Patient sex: M
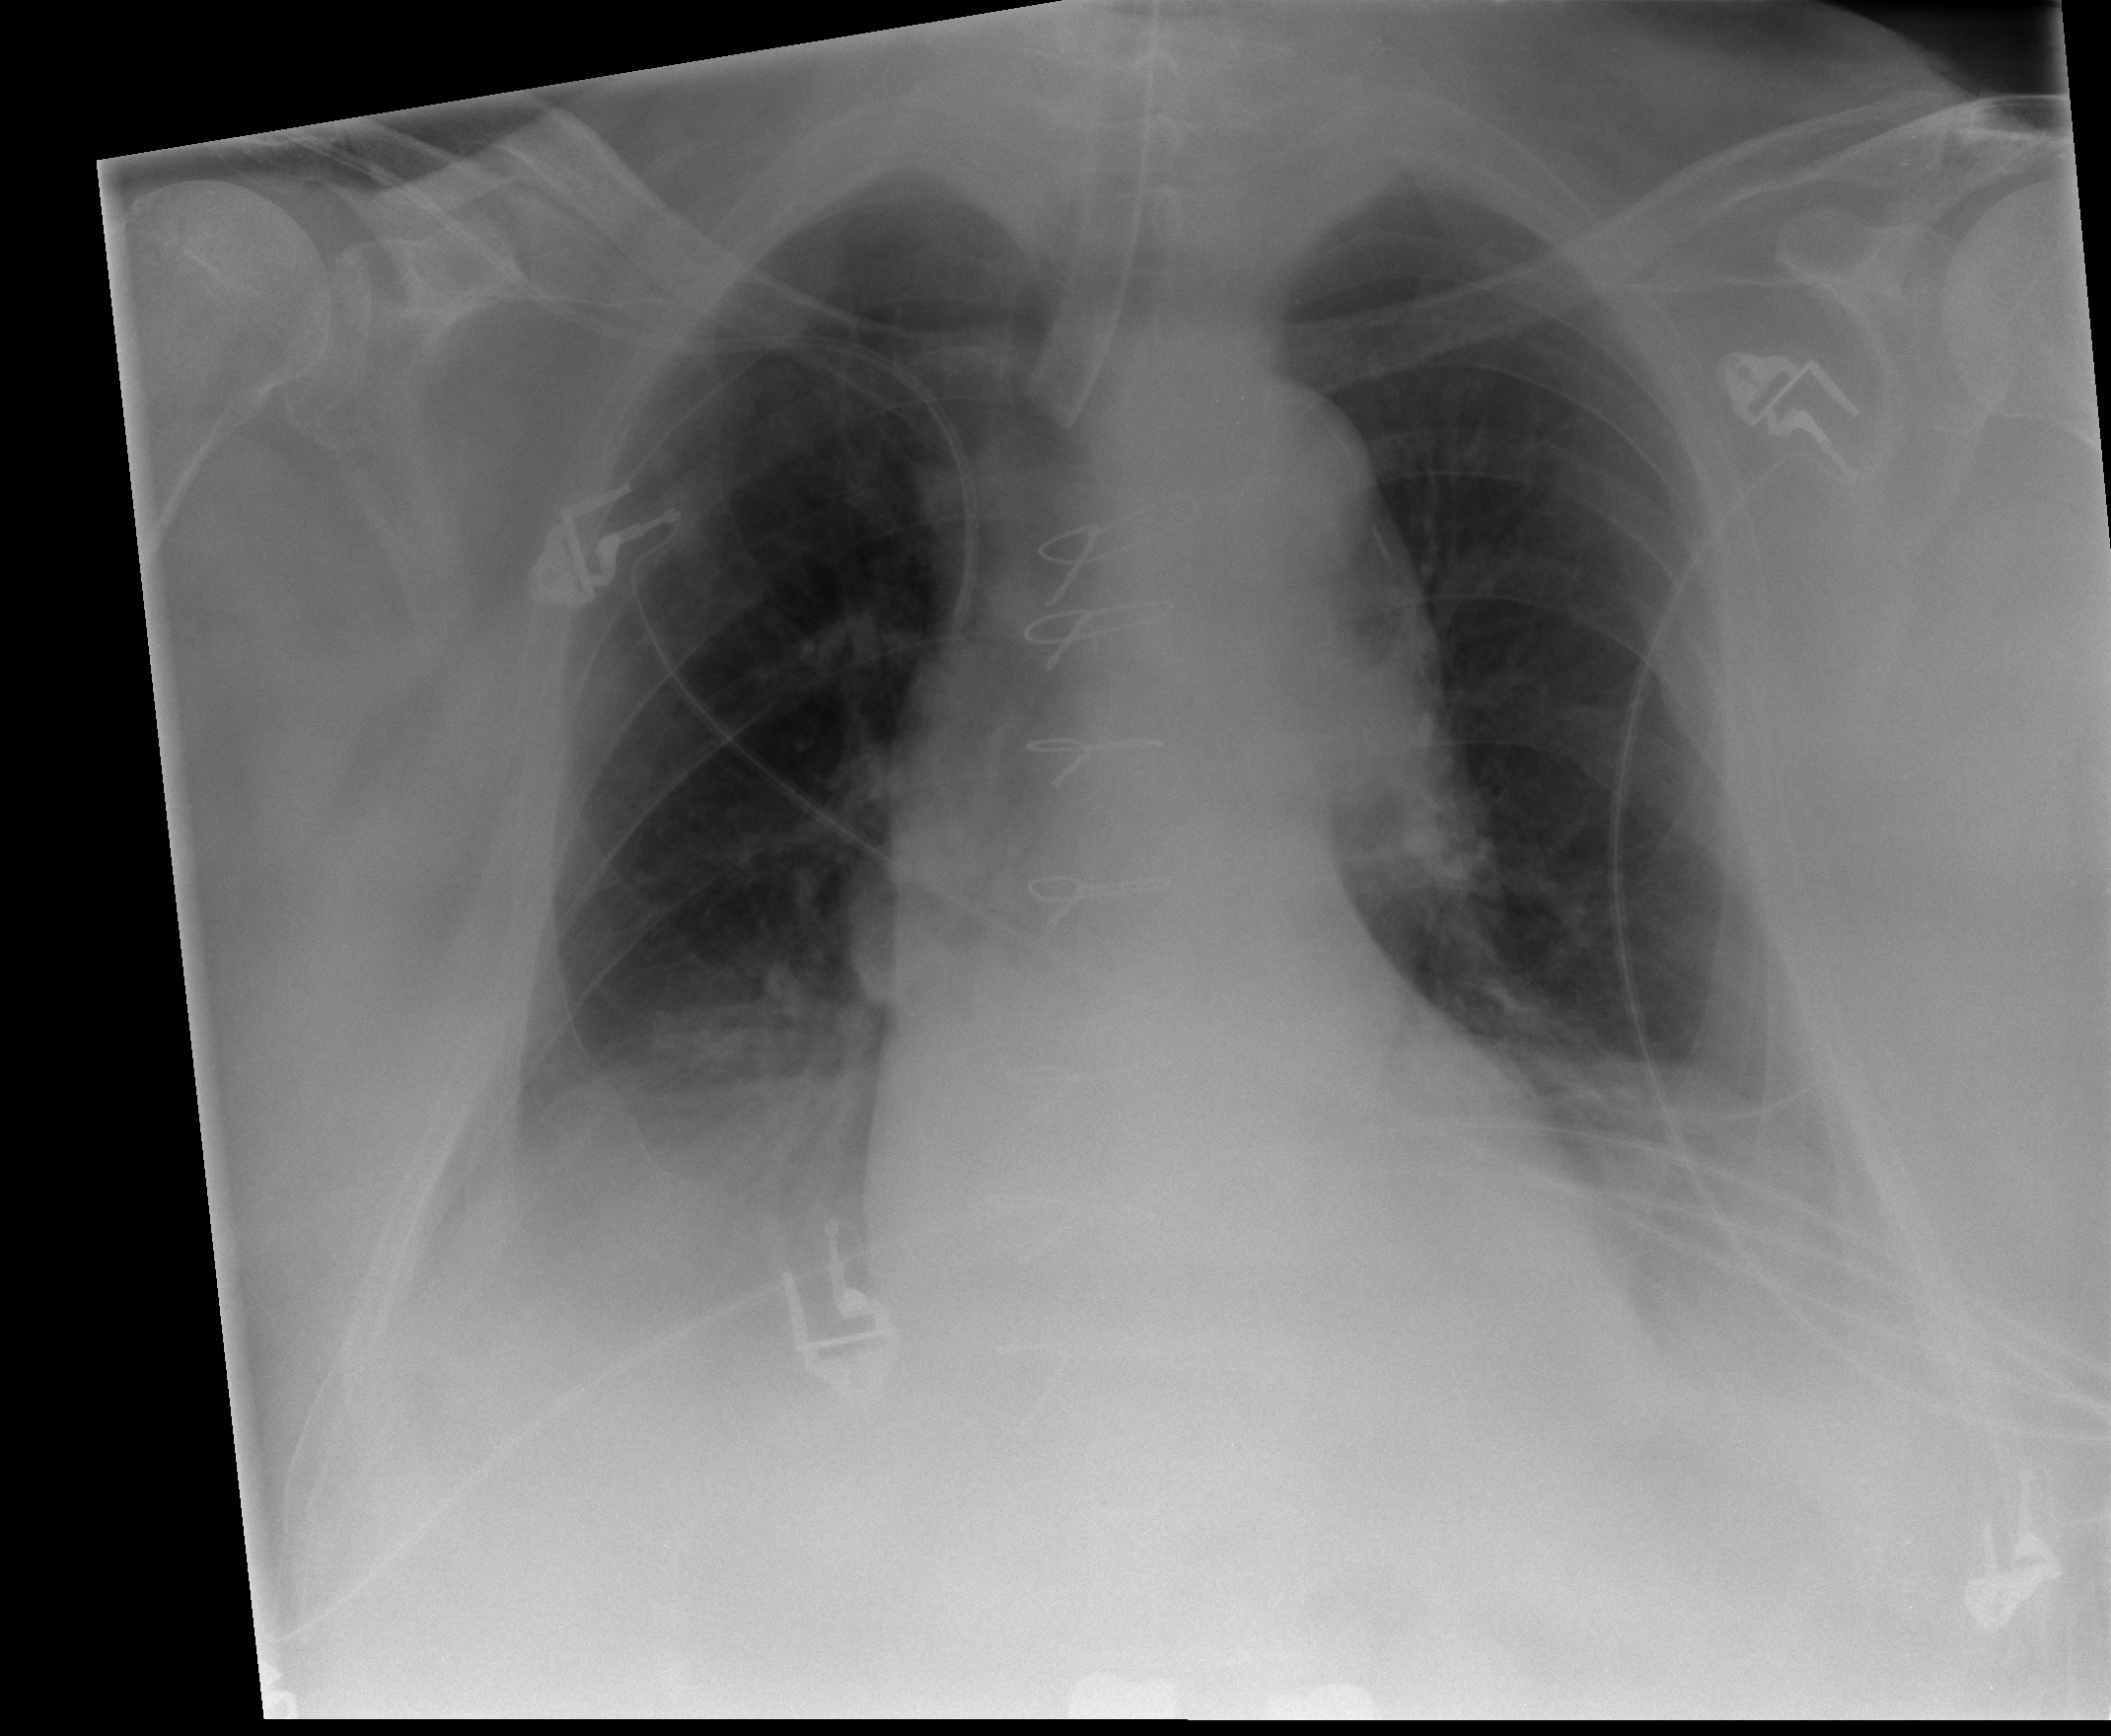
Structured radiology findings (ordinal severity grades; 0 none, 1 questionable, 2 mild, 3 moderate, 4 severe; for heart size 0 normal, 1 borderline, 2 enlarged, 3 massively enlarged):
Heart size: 0
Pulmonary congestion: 0
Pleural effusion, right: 2
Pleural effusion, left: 2
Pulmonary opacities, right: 0
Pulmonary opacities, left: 0
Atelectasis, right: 2
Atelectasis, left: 2